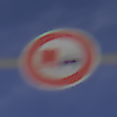
Verkehrszeichen: UeberholverbotKraftfahrzeuge
Umgebung: Outdoor, RoadRail
Tageszeit: MorningAfternoon
Wetter: PartlyCloudy
Licht: Natural
Jahreszeit: NotSpecified
Kontrast: HighContrast